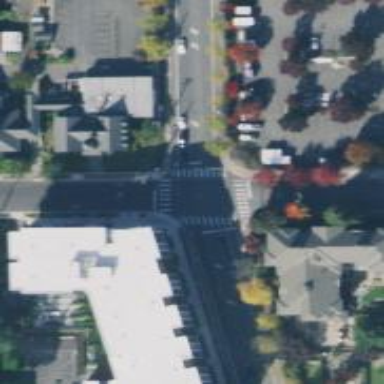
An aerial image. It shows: Marked footway crossing with zebra markings.